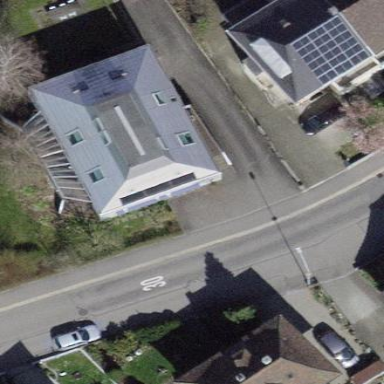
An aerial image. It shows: Building with tiled roof.